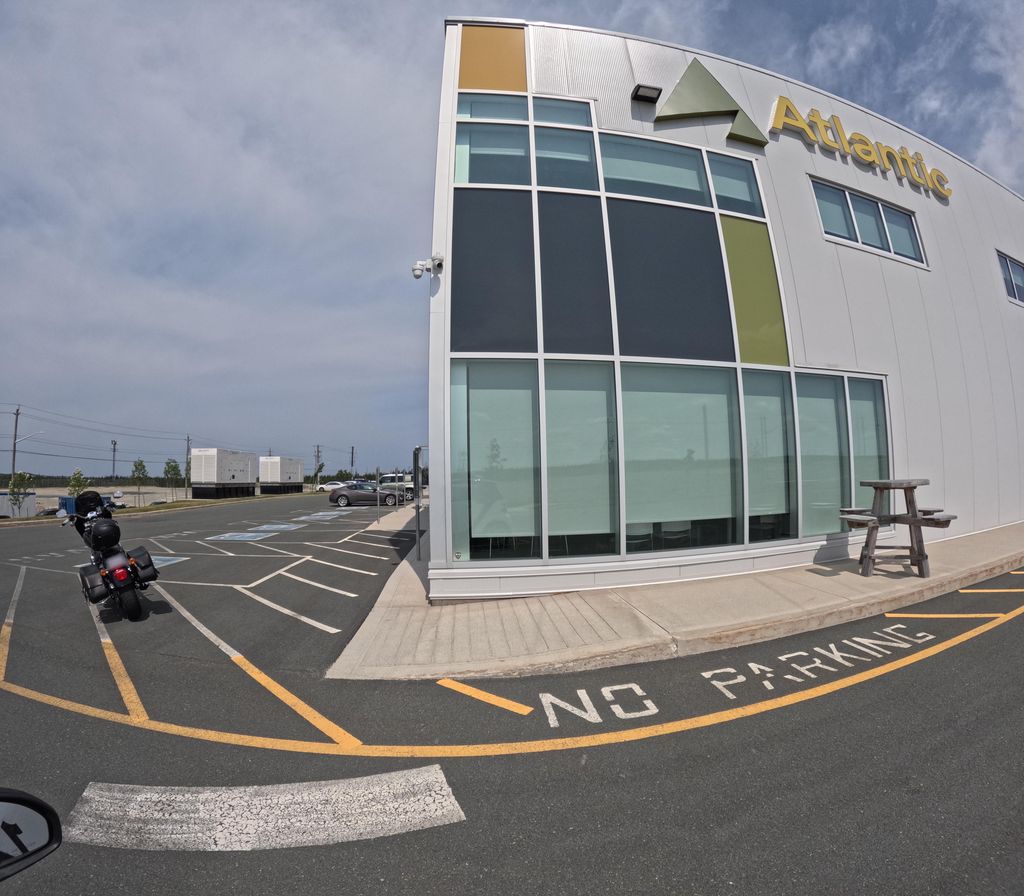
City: st_johns